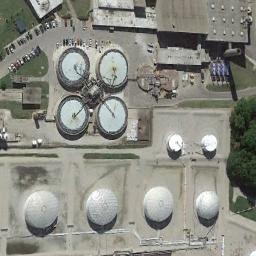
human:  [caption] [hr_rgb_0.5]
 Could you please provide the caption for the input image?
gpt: There are nine tanks of different size .

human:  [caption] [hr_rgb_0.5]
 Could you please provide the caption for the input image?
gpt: There are some white and silver storage tanks on the bare land .

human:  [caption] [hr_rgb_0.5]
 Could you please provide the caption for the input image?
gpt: There are many cars beside the storage tanks .

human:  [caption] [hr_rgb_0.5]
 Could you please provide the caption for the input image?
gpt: There are many neatly arranged storage tanks and many cars in the factory .

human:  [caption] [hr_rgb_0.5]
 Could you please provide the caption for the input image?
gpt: There are some storage tanks arranged neatly .